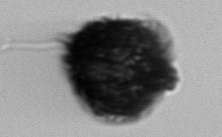
Label: Gonyaulax